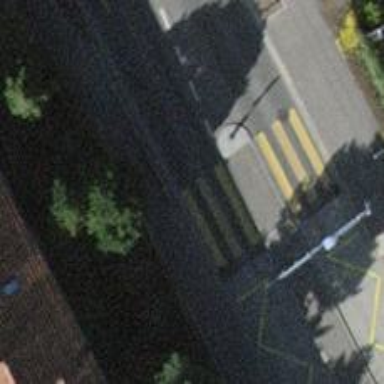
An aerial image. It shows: Secondary road with asphalt surface. There are trolley wires above the road and separate sidewalks on both sides.